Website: macys
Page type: billing-address
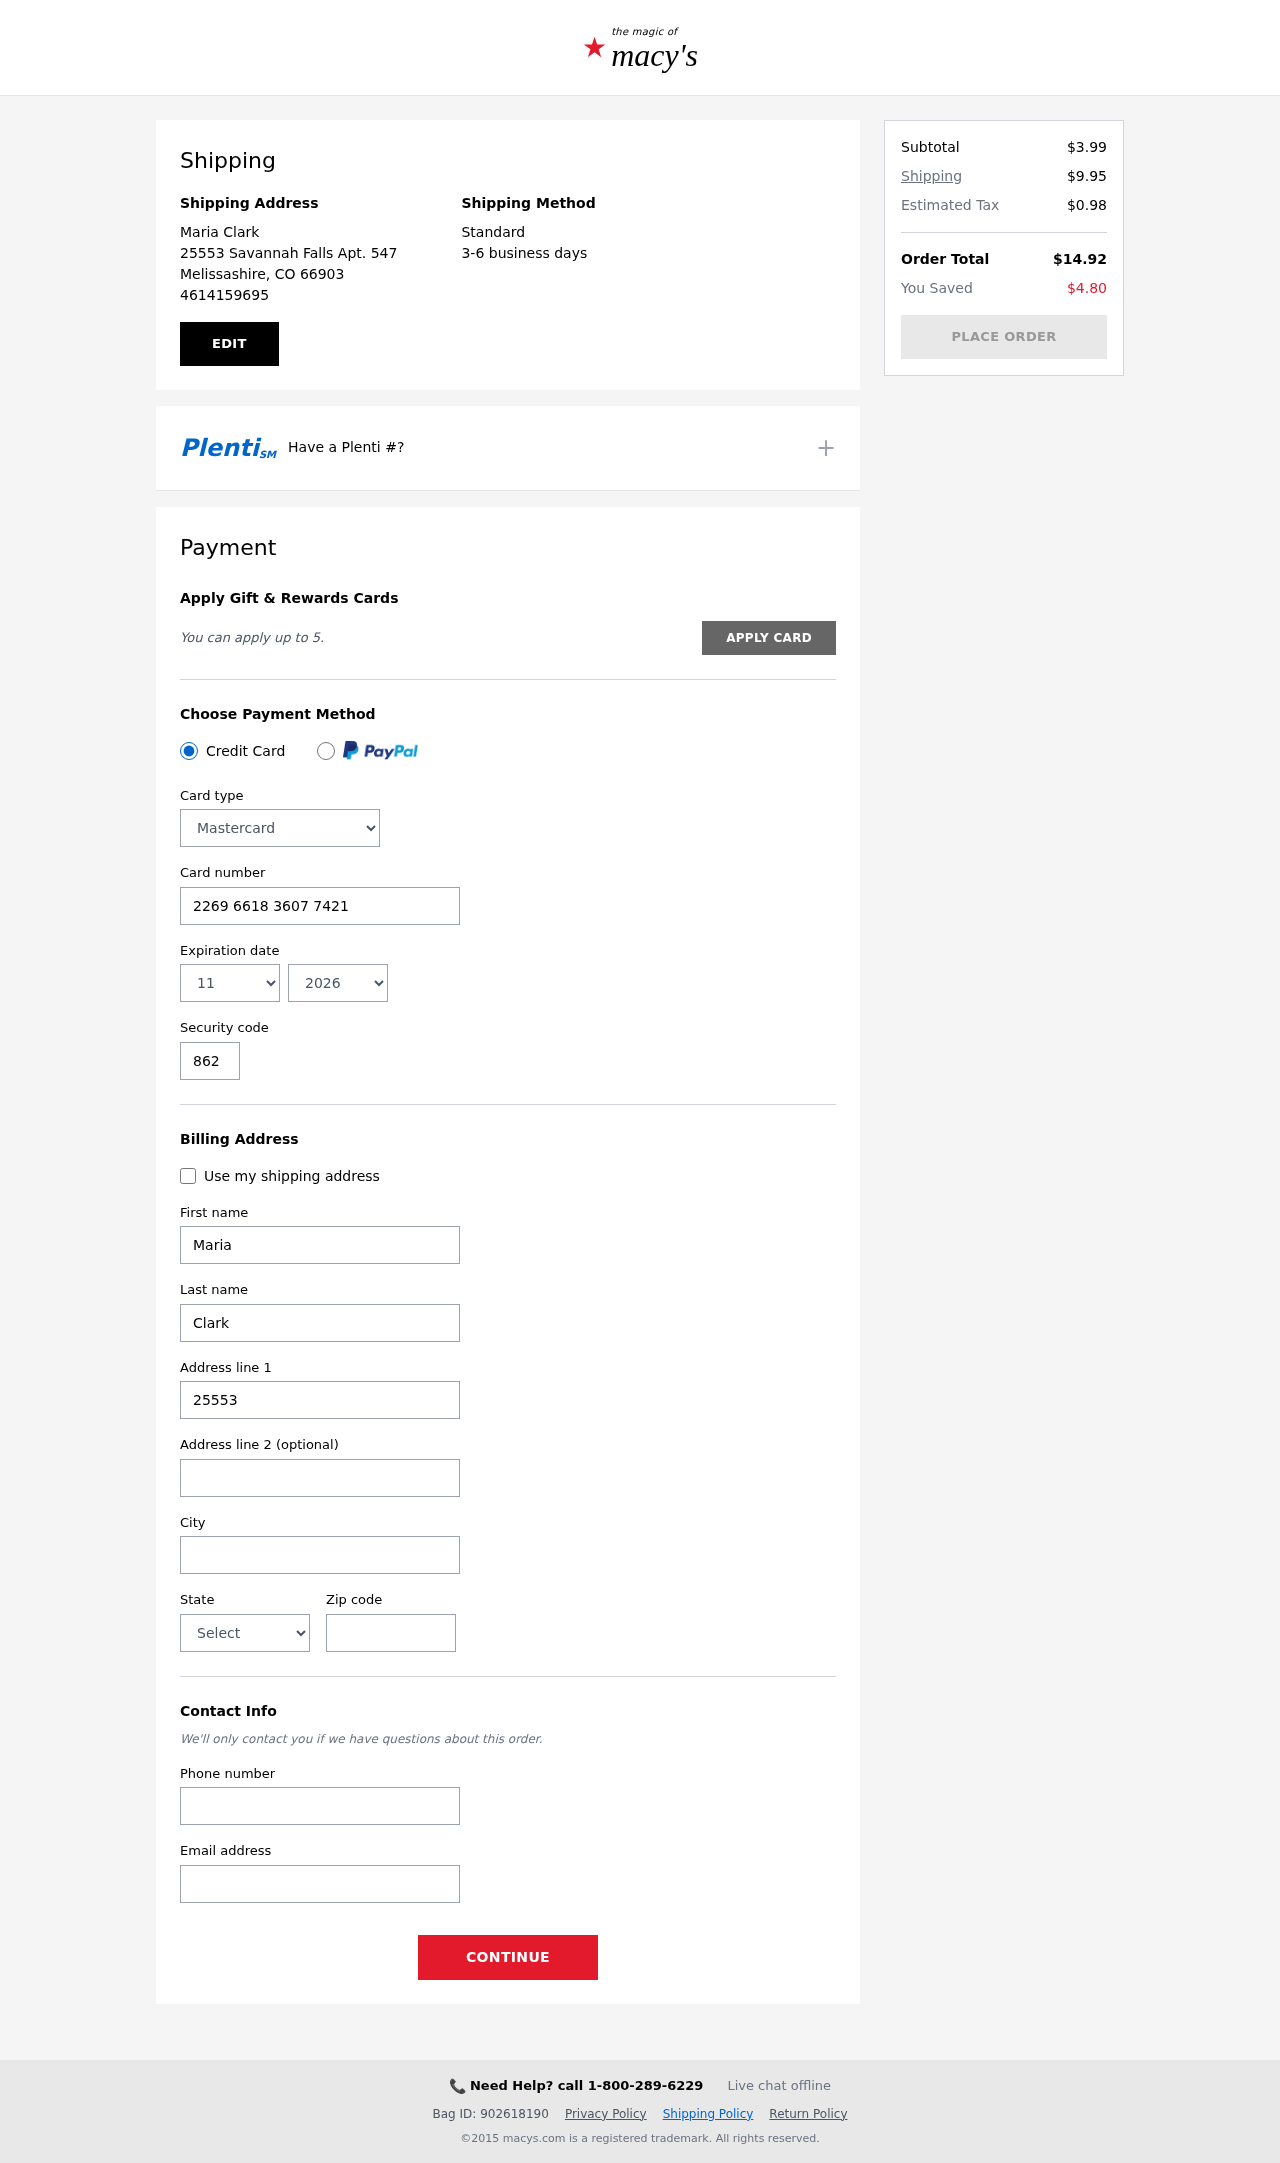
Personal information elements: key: PII_CARD_CVV
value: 862
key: PII_CARD_EXPIRY_MONTH
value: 11
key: PII_CARD_EXPIRY_YEAR
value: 26
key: PII_CARD_NUMBER
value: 2269 6618 3607 7421
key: PII_CARD_TYPE
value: Mastercard
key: PII_CITY
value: Melissashire
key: PII_CITY_STATE_ZIP
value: Melissashire, CO 66903
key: PII_EMAIL
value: mariaclark@yahoo.com
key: PII_FIRSTNAME
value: Maria
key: PII_FULLNAME
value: Maria Clark
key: PII_LASTNAME
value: Clark
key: PII_PHONE
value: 4614159695
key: PII_POSTCODE
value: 66903
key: PII_STATE
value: Colorado
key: PII_STREET
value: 25553 Savannah Falls Apt. 547
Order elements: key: ORDER_SUBTOTAL
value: $3.99
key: ORDER_SHIPPING_COST
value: $9.95
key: ORDER_TAX
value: $0.98
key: ORDER_TOTAL
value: $14.92
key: ORDER_SAVINGS
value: $4.80